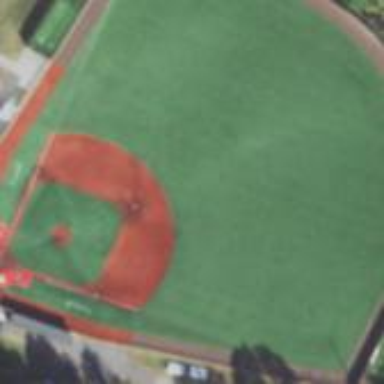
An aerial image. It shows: Baseball pitch for leisure and sports activities.